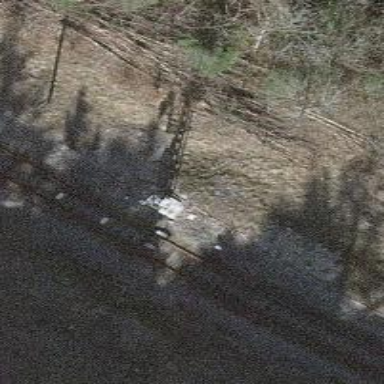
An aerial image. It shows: Railway signal.